Question: I am developing a website in CodeIgniter. I've some unusual or weird issue with it. The links stopped working all of a sudden. We had stopped working on the site for couple of weeks. Yesterday we resumed working on it. But was surprised to see the links aren't working. For safety purposes, what we do is we daily make a copy of the folder, so that in case any problem in the latest folder, we can go back to previous one. Suddenly the links aren't working. What's disappointing is even the links in the previous folders aren't working. We didn't touch the folders for more than two weeks. Nobody did any changes on the folder. The last time we worked on the site, links were fine. But now suddenly the links aren't working. Very strange. Take a look at the attached photo. If we hover on the link, the url shows up at the bottom of the browser. But when we click on it, it doesn't work. None of the links are working. If we inspect the element, the links/URLs are coming correctly from the database. But clicking isn't working. Suddenly. I can't post the any code here because i don't know which one to post here, as the links in the entire site isn't working. Any idea what might be the possible cause? Thanks.
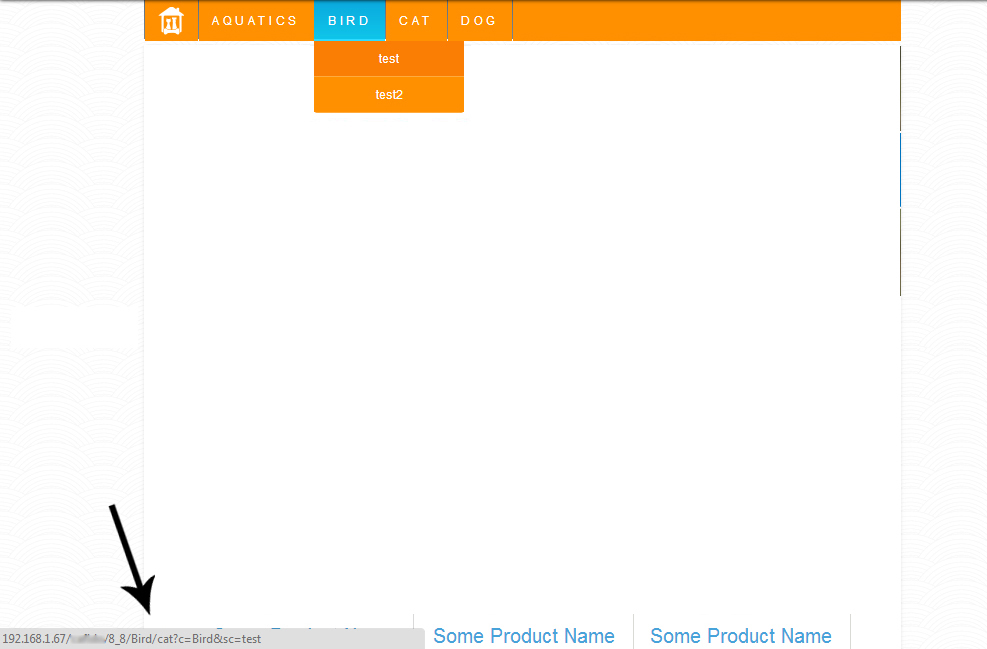
Answer: Your links in fact WERE being interrupted by a problem in javascript, as suggested in the first comment. In many cases, an anomalous functionality issue like this, which cannot be tied to code, can be identified fairly easily by turning js off. Here is a link to explain how to do it in each browser:
<URL>
This question also demonstrates how many js related issues may not have an error to follow. If someone specifically coded a listener to return false for all a tags, it is not technically a bug, but more careless development since the listener is probably doing exactly what it is being told to do.
In your case, a spontaneous presence of an error like this could probably have been traced pretty easily through server logs - to see last modified uploaded files, or through the history of a repository like mercurial, git, or svn. Many repo interfaces will provide a comparison or detail explaining what was last changed. You may have been able to catch the problem with minimal effort that way.
Just a couple suggestions is all. Repos and js disabling has helped me many times to resolve random problems in group development environments.